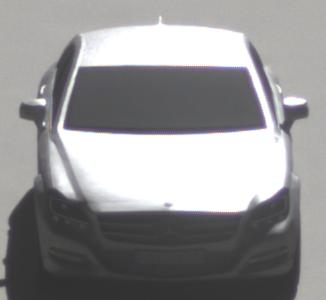
Make: Mercedes-Benz
Model: CLS Coupé 350
Detailed model: CLS-Class (218) Coupé
Model produced from: 2011/01
Model produced until: 2014/07
Doors: 4
Color: white
Road condition: dry road
Daytime: midday
Contrast: high contrast